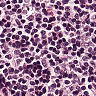
Metastatic tissue present: no